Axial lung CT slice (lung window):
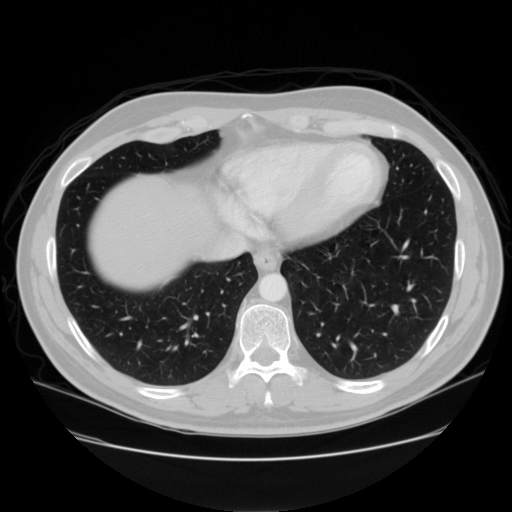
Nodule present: no